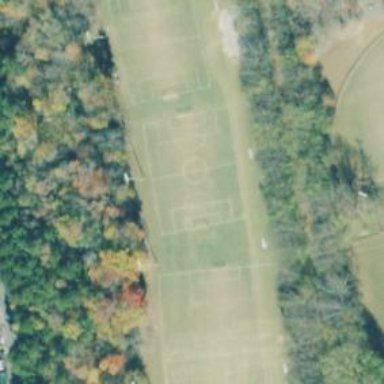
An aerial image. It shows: Soccer pitch for outdoor sports and leisure activities.